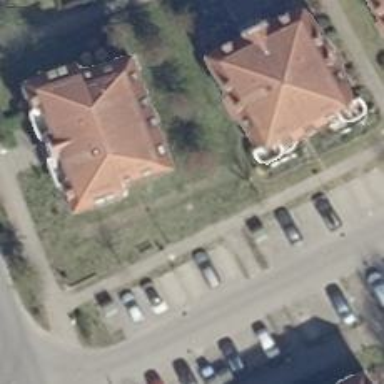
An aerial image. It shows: Charming apartments building with mansard roof design.